Question: I am using the 'arcpullr' <URL>' working.
Ultimately what I am hoping to do is extract the coordinates of the nearest point on the line for use in another process. I'm open to using another package or building the query outside of a package.
---
Here is an example. I am able to extract the line using its 'Permanent_Identifier'. I manually looked up this value, but in future cases would prefer to query the line using its proximity to a point.
In this example, I know the point and the line both exist and are close to each other.
'''
library(arcpullr)
#> Loading required package: sf
#> Linking to GEOS 3.9.0, GDAL 3.2.1, PROJ 7.2.1
pt_url <- "https://geodataservices.wdfw.wa.gov/arcgis/rest/services/ApplicationServices/FP_Sites/MapServer/1"
pt_sf <- get_spatial_layer(pt_url, where = "SiteId = '991057'")
#> Warning in CPL_crs_from_input(x): GDAL Message 1: +init=epsg:XXXX syntax is
#> deprecated. It might return a CRS with a non-EPSG compliant axis order.
# works to extract this reach using its Identifier code
line_url <- "https://fortress.wa.gov/ecy/gisprod/arcgis/rest/services/NHD/NHD_Cache/MapServer/1"
line_sf <- get_spatial_layer(line_url, where = "Permanent_Identifier = '165793370'")
plot(st_geometry(line_sf))
plot(st_geometry(pt_sf), add = TRUE, col = 'red')
'''

<URL>
---
But I am not able to do so by spatial query relative to the point. The API <URL> and code I have tried is below
'''
line_sf2 <- get_layer_by_point(line_url, pt_sf, where = sql_where(distance=500, units="feet"))
#> Warning in get_esri_features(query_url, out_fields, where, token, ...): No
#> records match the search critera
'''
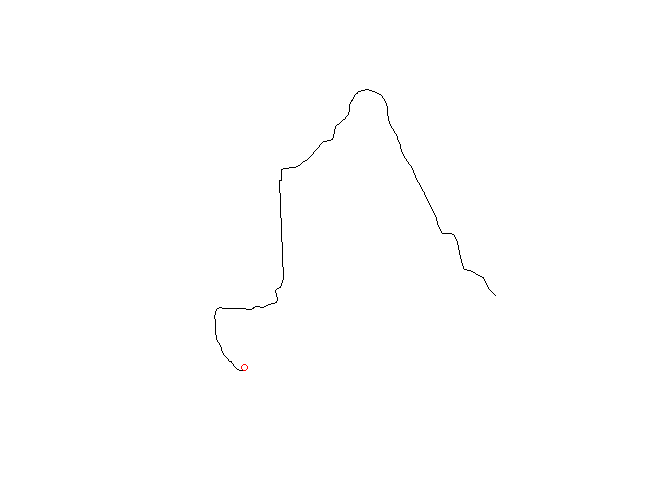
Answer: Worked out a solution by leaning on the 'sf' package rather than 'arcpullr' as @Jindra Lacko suggested. If I buffer the point using 'st_buffer' I am able to query using the buffer polygon inside of 'get_layer_by_poly()'.
To snap the point to the line I followed the answer provided here: <URL>
'''
library(arcpullr)
#> Loading required package: sf
#> Linking to GEOS 3.9.0, GDAL 3.2.1, PROJ 7.2.1
pt_url <- "https://geodataservices.wdfw.wa.gov/arcgis/rest/services/ApplicationServices/FP_Sites/MapServer/1"
pt_sf <- get_spatial_layer(pt_url, where = "SiteId = '991057'")
#> Warning in CPL_crs_from_input(x): GDAL Message 1: +init=epsg:XXXX syntax is
#> deprecated. It might return a CRS with a non-EPSG compliant axis order.
# works to extract this reach using its Identifier code
line_url <- "https://fortress.wa.gov/ecy/gisprod/arcgis/rest/services/NHD/NHD_Cache/MapServer/1"
pt_buff <- st_buffer(pt_sf, units::set_units(500, 'feet'))
streams <- get_layer_by_poly(line_url, pt_buff, sp_rel = "esriSpatialRelIntersects")
# copied from https://stackoverflow.com/a/513<PHONE>
st_snap_points = function(x, y, max_dist = 1000) {
if (inherits(x, "sf")) n = nrow(x)
if (inherits(x, "sfc")) n = length(x)
out = do.call(c,
lapply(seq(n), function(i) {
nrst = st_nearest_points(st_geometry(x)[i], y)
nrst_len = st_length(nrst)
nrst_mn = which.min(nrst_len)
if (as.vector(nrst_len[nrst_mn]) > max_dist) return(st_geometry(x)[i])
return(st_cast(nrst[nrst_mn], "POINT")[2])
})
)
return(out)
}
pt_snap <- st_snap_points(pt_sf, streams)
plot(st_geometry(pt_buff))
plot(streams["Permanent_Identifier"], add = TRUE)
plot(st_geometry(pt_sf), add = TRUE)
plot(st_geometry(pt_snap), col = 'red', add = TRUE)
'''

<URL>